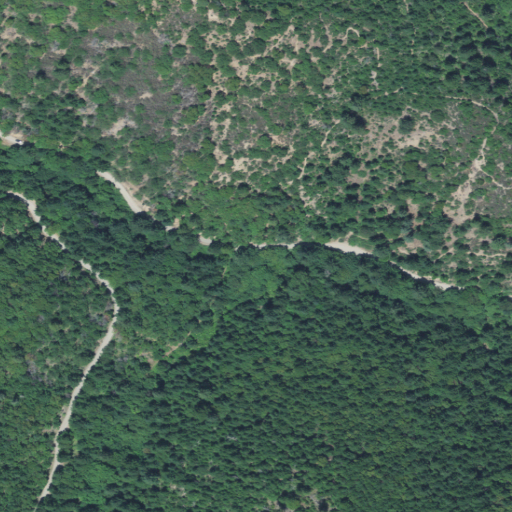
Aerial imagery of valley in Oregon named Norling Gulch containing evergreen forest, mixed forest, open development, and shrub